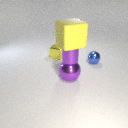
small yellow metal cube behind small blue metal sphere